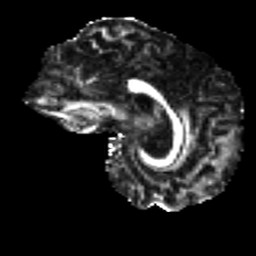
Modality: FA
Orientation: sagittal
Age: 42
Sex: male
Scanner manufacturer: ge
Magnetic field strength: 3 T
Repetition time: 7.8 s
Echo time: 0.0608 s